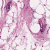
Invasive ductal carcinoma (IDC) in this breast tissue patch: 0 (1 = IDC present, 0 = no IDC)